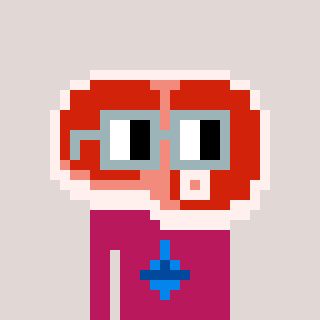
a pixel art character with square dark gray glasses, a steak-shaped head and a darkpink-colored body on a warm background